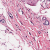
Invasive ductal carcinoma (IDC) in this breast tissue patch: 1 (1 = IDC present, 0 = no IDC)